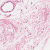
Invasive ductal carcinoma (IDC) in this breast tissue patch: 0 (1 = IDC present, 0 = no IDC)